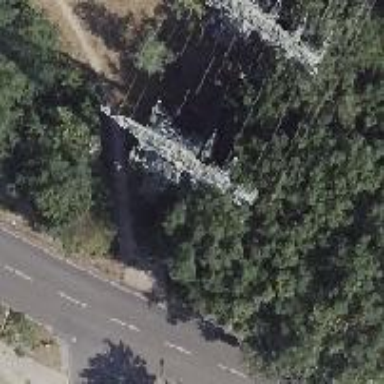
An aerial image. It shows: Power tower.